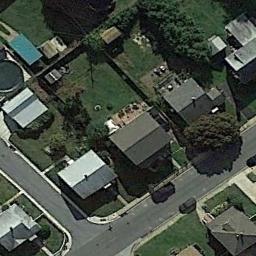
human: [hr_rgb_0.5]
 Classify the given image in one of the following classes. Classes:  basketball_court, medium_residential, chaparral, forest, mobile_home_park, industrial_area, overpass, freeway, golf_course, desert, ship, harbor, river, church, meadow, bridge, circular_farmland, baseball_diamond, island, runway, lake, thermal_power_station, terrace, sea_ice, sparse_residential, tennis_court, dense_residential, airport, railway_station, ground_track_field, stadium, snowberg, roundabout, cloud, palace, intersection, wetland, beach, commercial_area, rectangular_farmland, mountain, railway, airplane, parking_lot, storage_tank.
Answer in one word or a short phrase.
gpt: medium_residential